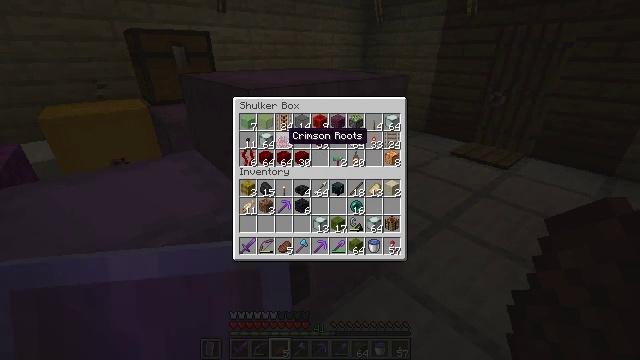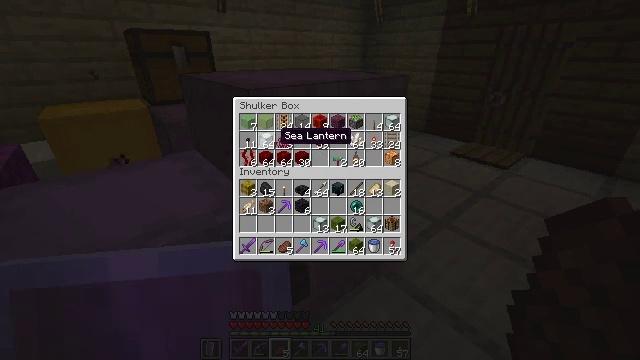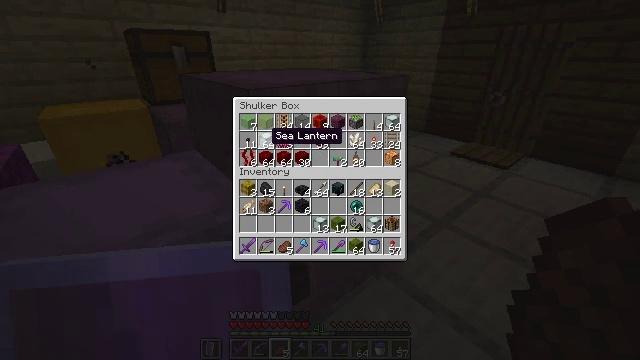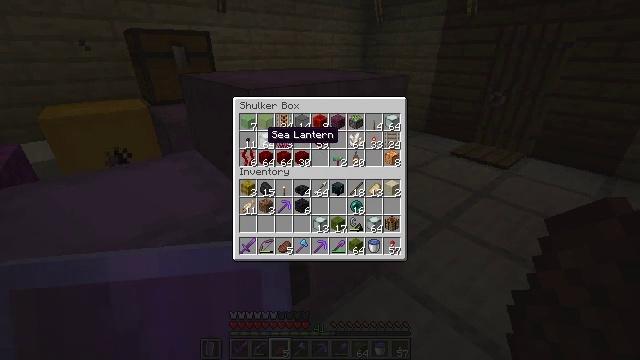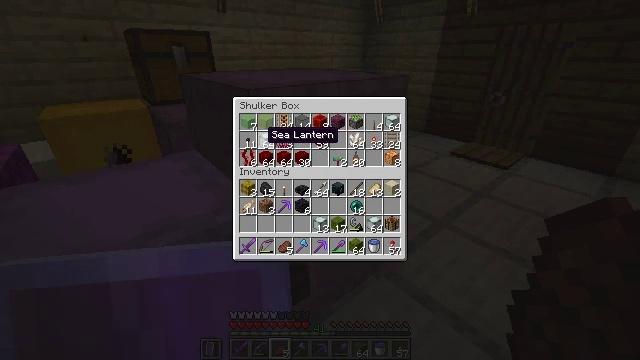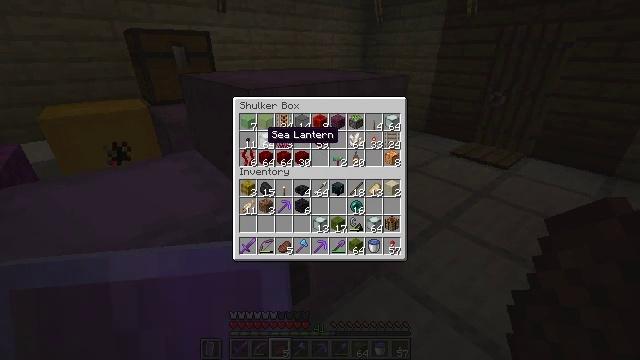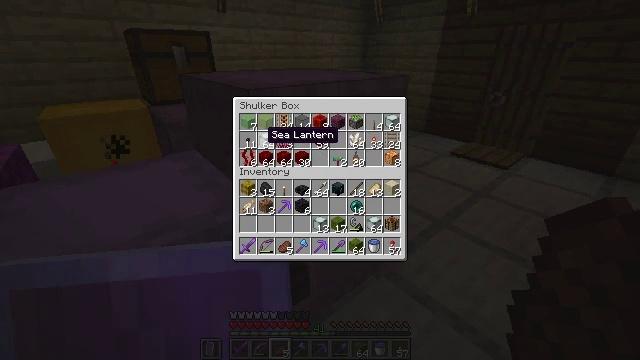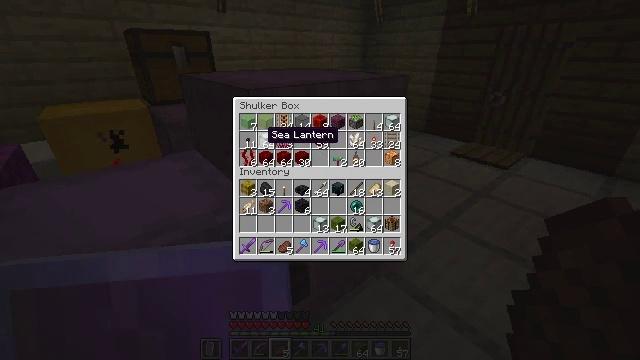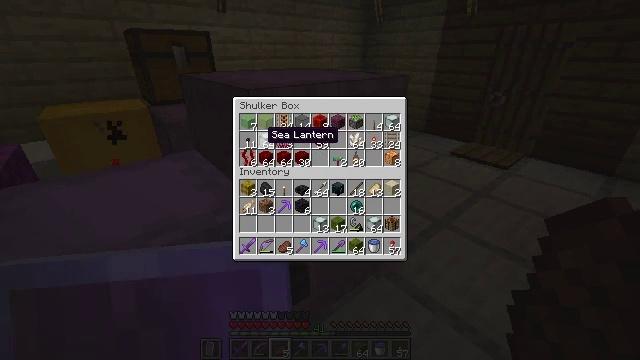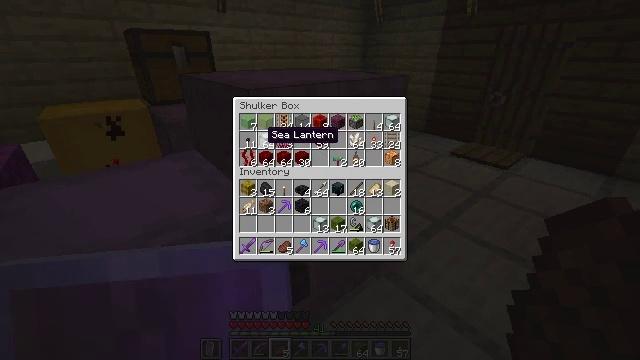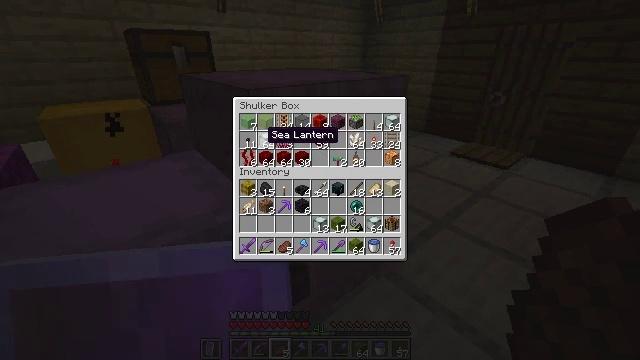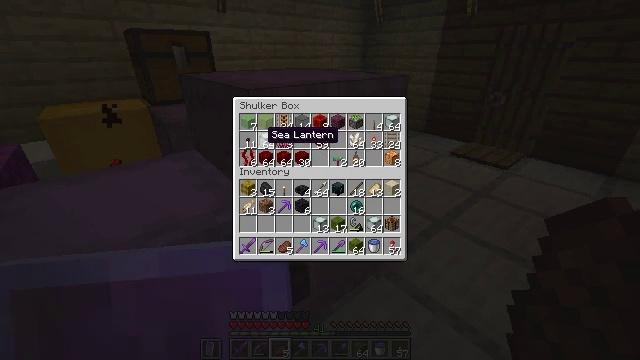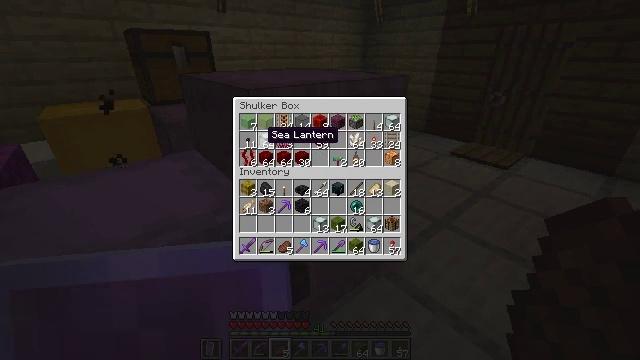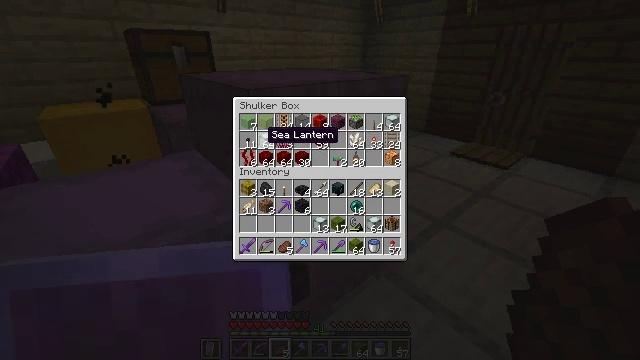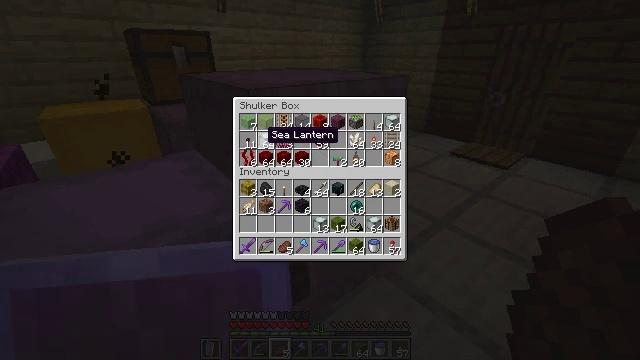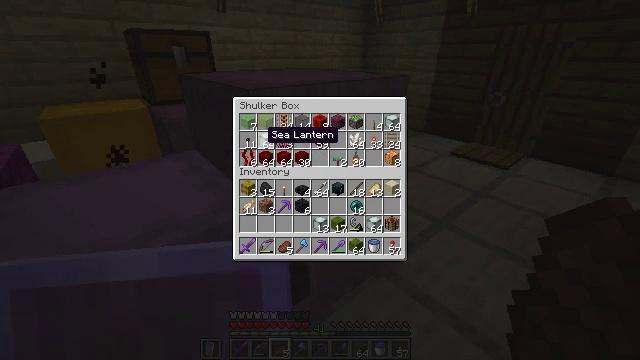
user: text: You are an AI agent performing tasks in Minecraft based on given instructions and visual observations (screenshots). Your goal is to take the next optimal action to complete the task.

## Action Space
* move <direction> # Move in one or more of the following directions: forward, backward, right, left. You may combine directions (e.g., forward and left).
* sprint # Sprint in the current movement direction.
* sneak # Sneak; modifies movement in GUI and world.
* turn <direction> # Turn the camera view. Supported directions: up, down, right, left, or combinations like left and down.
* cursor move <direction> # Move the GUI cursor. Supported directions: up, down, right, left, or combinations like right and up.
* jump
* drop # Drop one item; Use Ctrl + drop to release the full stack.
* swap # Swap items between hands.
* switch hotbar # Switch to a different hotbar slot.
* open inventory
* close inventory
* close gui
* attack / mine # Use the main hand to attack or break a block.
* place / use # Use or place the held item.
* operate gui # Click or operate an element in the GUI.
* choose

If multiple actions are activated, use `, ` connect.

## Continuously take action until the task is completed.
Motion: motion action
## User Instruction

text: Open the crafting table and craft a green carpet.
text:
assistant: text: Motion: sneak, turn left
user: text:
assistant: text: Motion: sneak, turn left
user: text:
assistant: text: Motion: sneak
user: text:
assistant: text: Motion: sneak
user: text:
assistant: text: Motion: sneak
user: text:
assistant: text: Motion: sneak
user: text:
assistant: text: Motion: sneak
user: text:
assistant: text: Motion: sneak
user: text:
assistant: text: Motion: sneak
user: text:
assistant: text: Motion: sneak
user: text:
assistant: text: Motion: no_op
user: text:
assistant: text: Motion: no_op
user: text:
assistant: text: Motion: no_op
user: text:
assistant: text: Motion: no_op
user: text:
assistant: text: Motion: no_op
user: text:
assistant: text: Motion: no_op
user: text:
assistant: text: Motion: no_op
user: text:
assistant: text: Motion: no_op
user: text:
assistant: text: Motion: no_op
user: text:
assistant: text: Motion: no_op
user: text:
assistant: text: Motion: no_op
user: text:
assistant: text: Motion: no_op
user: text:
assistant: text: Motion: no_op
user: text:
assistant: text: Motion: no_op
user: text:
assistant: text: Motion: no_op
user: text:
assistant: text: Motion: no_op
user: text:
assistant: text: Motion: no_op
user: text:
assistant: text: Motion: open inventory
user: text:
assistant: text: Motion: open inventory
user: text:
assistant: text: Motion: open inventory